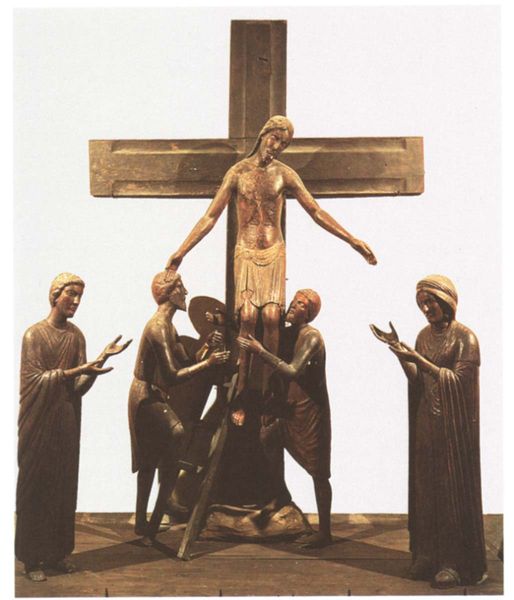
Titel: Kreuzabnahme
Standort: Tivoli, Dom (EU - I - Latium)
Schlagwörter: gott, mann, weiß, frau, geste, holz, marmor, männer, szene, leute, arme, bibel, johannes, tod, tot, trauer, hände, gold, personen, gotik, skulptur, modern, figuren, leiter, soldaten, bronze, plastik, nagel, nägel, stütze, messing, offen, kreuz, kupfer, ausgebreitet, schnitzerei, skulpturen, statuen, christus, jesus, kreuzabnahme, kreuzigung, mittelalter, romanik, kruzifix, jünger, heilig, maria, sünde, beweinung, maria magdalena, auferstehung, leinentuch, bildhauer, romanisch, abnahme, statisch, passion, figure, kruz, nageln, laiter, 1480, herabholung, offene arme, kreuzabnamhe